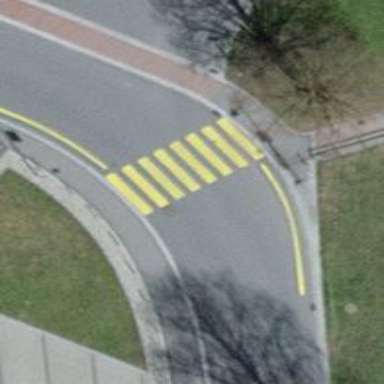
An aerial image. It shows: Zebra crossing on the road.